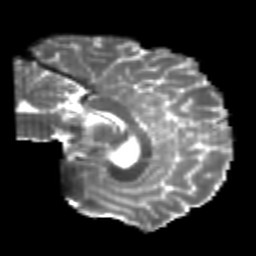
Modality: T2w
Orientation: sagittal
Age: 21
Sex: male
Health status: healthy
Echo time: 0.074 s